Field crop: maize
Growth stage: 2
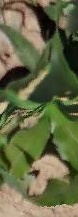
Species: maize